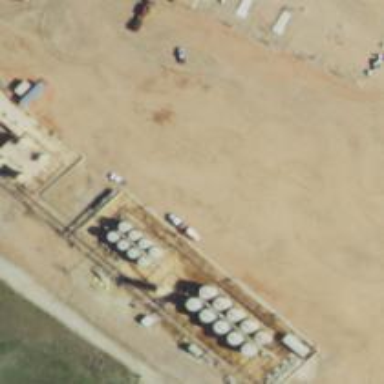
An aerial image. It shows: Storage tank with man-made structure.